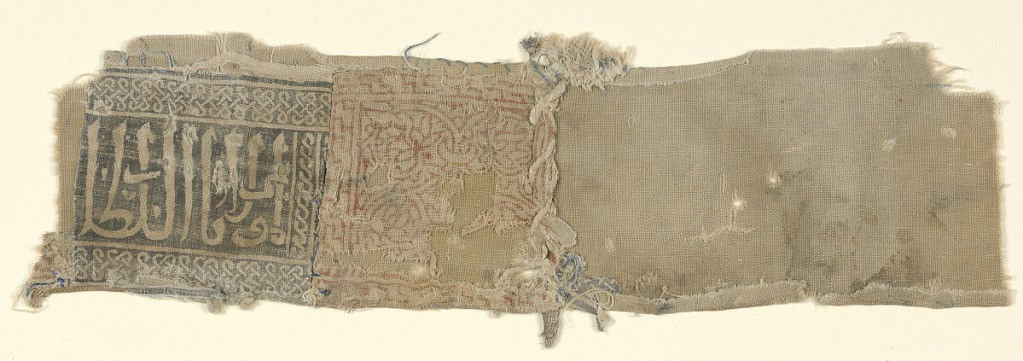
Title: Fragment
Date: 13th–14th century
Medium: cotton Technique: block-printed on plain weave
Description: Two small horizontal panels joined by vertical seam. Left panel: Islamic inscription framed top and bottom by plait border, guilloche on right side - reserved on blackish ground. Right panel: rosette interlacing with lotus fillings and narrow interlacing boarder - reddish outlined on undyed ground.  Seemingly part of a cap-band with coarse undyed cotton lining and inner lining.

Translation of Islamic inscription: Glory to our Lord the Sultan.